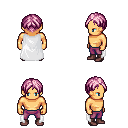
a pixel art fantasy rpg character, male body template, human, tanned skin, white cape, magenta pants, pink parted hairstyle, maroon shoes, four views (front, back, left, right), 2x2 character sprite sheet, small pixel art, hard edges, no anti-aliasing